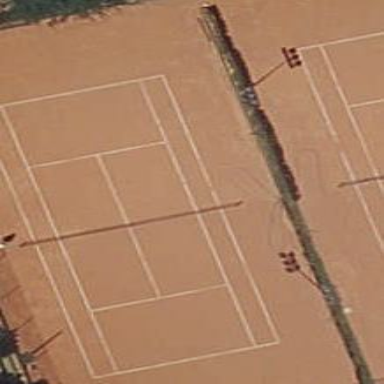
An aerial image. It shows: Tennis court on the leisure land pitch.